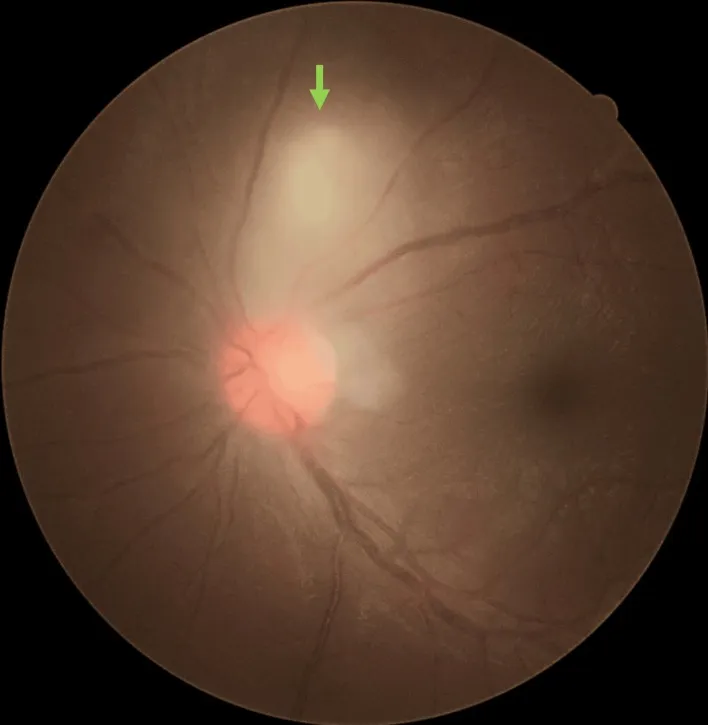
Classic "headlight in the fog" chorioretinitis (green arrow) was seen superior to the hyperaemic swollen optic disc during the presentation.
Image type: ophthalmic_imaging (fundus_photograph)